Question: I can find some examples of how to use standard model with standard view.
<URL>
<URL>
but I just can not find ONE example of how to use 'QAbstractModel' make my own 'model' and to use it on my own 'view/widget'.
After I update the model the stand view will update but not my own view.
Full code:
'''
#!/usr/bin/env python
# -*- coding: utf-8 -*-
from PyQt5.QtWidgets import (QWidget, QLabel, QDataWidgetMapper,
QLineEdit, QApplication, QGridLayout)
from PyQt5.QtCore import QAbstractListModel, Qt
from PyQt5.QtWidgets import QListView
class Window(QWidget):
def __init__(self, model, parent=None):
super(Window, self).__init__(parent)
self.model = model
# Set up the widgets.
nameLabel = QLabel("Na&me:")
nameEdit = QLineEdit()
# Set up the mapper.
self.mapper = QDataWidgetMapper(self)
self.mapper.setModel(self.model)
self.mapper.addMapping(nameEdit, 0)
layout = QGridLayout()
layout.addWidget(nameLabel, 0, 0, 1, 1)
layout.addWidget(nameEdit, 0, 1, 1, 1)
self.setLayout(layout)
self.mapper.toFirst()
class MyModel(QAbstractListModel):
def __init__(self, status=[], parent=None):
super().__init__(parent)
self.status = status
def rowCount(self, index_parent=None, *args, **kwargs):
return len(self.status)
def data(self, index, role=Qt.DisplayRole, parent=None):
if not index.isValid():
return None
row = index.row()
if row == 0:
print(index)
if role == Qt.DisplayRole:
return self.status[row]
elif role == Qt.EditRole: # if it's editing mode, return value for editing
return self.status[row]
def flags(self, index):
return Qt.ItemIsEnabled | Qt.ItemIsEditable
def setData(self, index, value='', role=Qt.EditRole):
row = index.row()
if role == Qt.EditRole:
self.status[row] = value
self.dataChanged.emit(index, index) # inform the other view to request new data
return True
else:
return False
if __name__ == '__main__':
import sys
app = QApplication(sys.argv)
myModel_on_mywindow = MyModel([1, 2, 3])
mywindow = Window(myModel_on_mywindow)
mywindow.setWindowTitle('myModel_on_mywindow')
mywindow.show()
myModel_on_mywindow.status[0] = 2
myModel_on_qlistview = MyModel([1, 2, 3])
qlistview = QListView()
qlistview.show()
qlistview.setModel(myModel_on_qlistview)
qlistview.setWindowTitle('myModel_on_qlistview')
myModel_on_qlistview.status[0] = 2
sys.exit(app.exec_())
'''
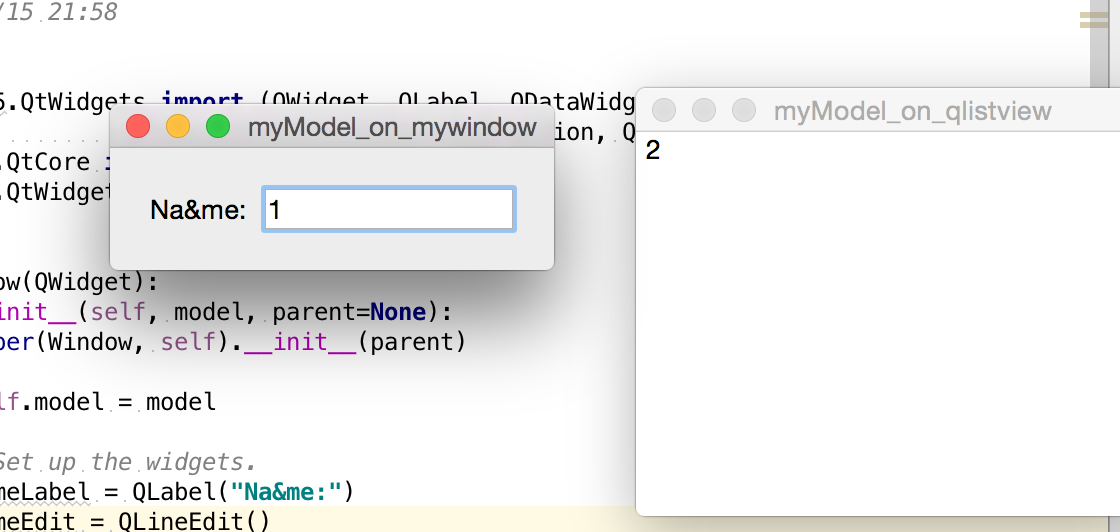
Answer: Your custom model needs to override some functions of the abstract model, depending on which one you subclass. This is a small example for subclassing the QAbstractListModel. You can read more about this in the Qt documentation: <URL>
'''
class MyModel(QAbstractListModel):
def __init__(parent=None):
QAbstractListModel.__init__(parent)
self.content = [] # holds the data, you want to present
def rowCount(index):
return len(self.content)
# This defines what the view should present at given index
def data(index, role):
if index.isValid() and role == Qt.DisplayRole):
dataElement = self.content[index.row()]
if index.colum() == 0:
return dataElement.someBoolField
if index.colum() == 1:
return dataElement.someIntField
# ...
}
return QVariant() # this is like returning nothing
}
# If your items should be editable. Automatically called, when user changes the item.
def setData(index, value, role):
if index.isValid():
dataElement = self.content[index.row()].get()
if index.column() == 0:
return dataElement.tryToSetBoolField(value.toBool())
if index.column() == 1:
return dataElement.tryToSetIntField(value.toInt())
# ...
}
return True
}
};
# connecting your view with your model
model = MyModel()
myView = QTreeView() # or something else
myView.setModel(model)
'''
To update your view when using a custom Model in combination with a QDataMapper, call setCurrentIndex(changedIndex) or its wrappers after changing the model, like so in your case:
'''
myModel_on_mywindow.status[0] = 2
myModel.mapper.toFirst()
'''
The Qt documentation on QDataMapper mentions this in the detailed description:
> The navigational functions toFirst(), toNext(), toPrevious(), toLast() and setCurrentIndex() can be used to navigate in the model .